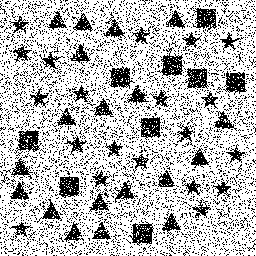
Squares: 9
Triangles: 19
Stars: 20
Total shapes: 48